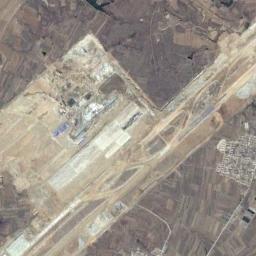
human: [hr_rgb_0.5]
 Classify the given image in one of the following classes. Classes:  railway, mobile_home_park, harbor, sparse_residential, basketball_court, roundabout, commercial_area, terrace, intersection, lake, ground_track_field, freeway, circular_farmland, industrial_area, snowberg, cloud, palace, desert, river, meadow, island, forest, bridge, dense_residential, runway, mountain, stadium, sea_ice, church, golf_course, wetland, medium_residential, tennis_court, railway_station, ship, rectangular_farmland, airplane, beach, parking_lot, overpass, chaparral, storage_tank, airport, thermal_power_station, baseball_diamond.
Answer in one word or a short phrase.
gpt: airport